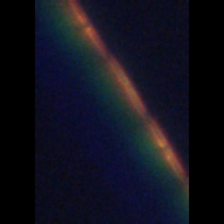
Taxon: Psuedo-nitzschia
Group: Diatoms